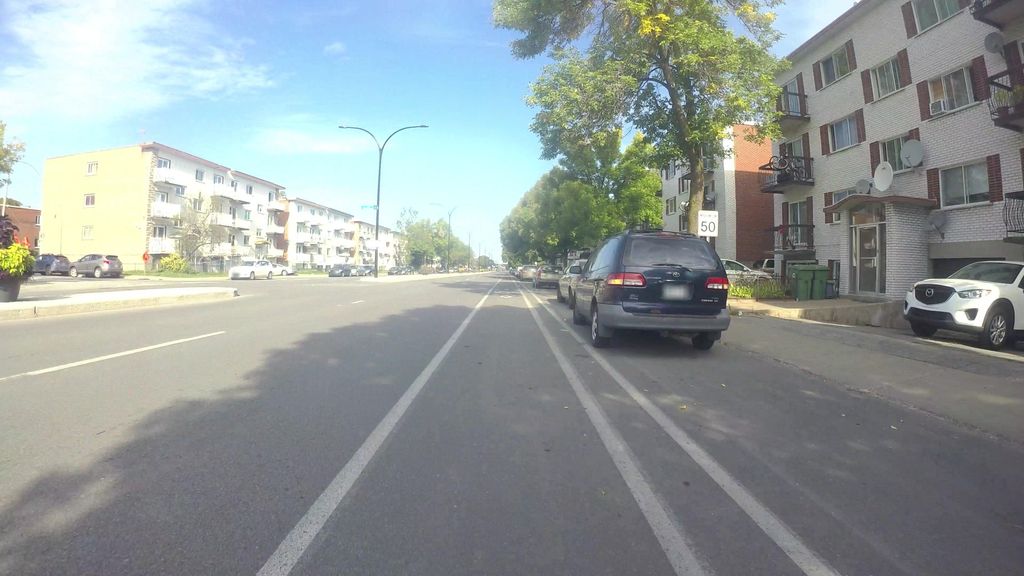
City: montreal